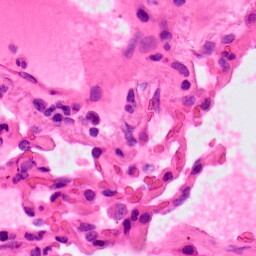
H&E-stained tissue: Lung